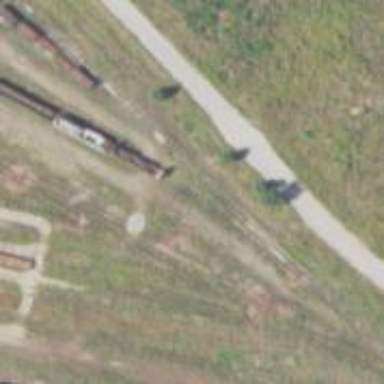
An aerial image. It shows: Railway spur service.